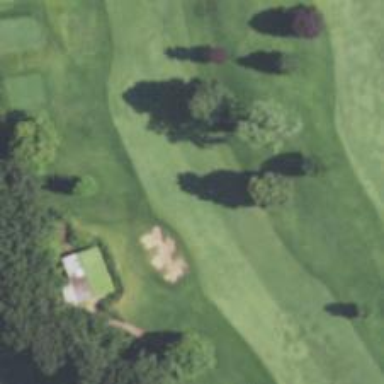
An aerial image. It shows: View of golf hole.